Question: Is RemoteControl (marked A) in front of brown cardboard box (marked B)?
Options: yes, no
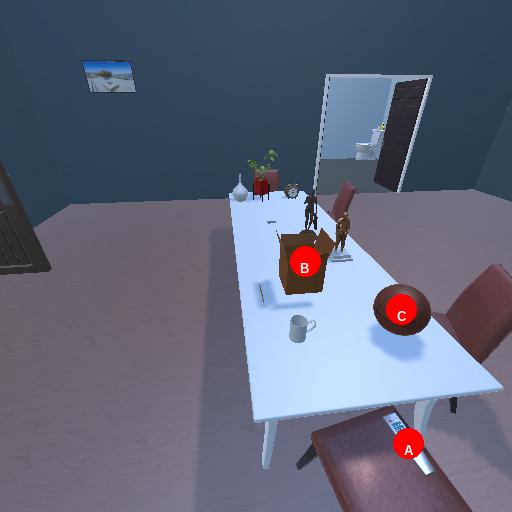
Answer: yes